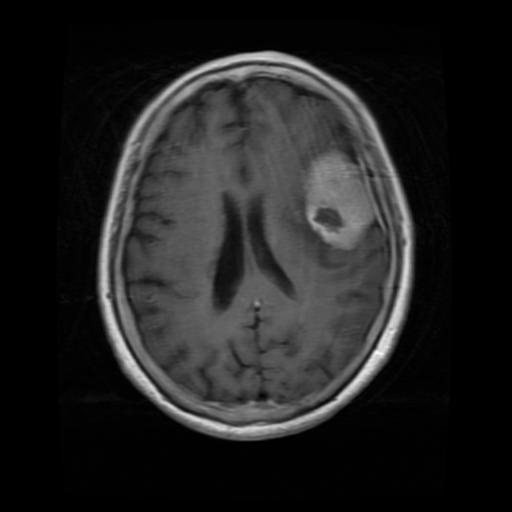
Label: meningioma